Field crop: tomato
Growth stage: 2
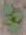
Species: solanum